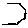
Label: hexagon